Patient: sex M, age 52
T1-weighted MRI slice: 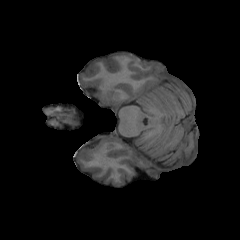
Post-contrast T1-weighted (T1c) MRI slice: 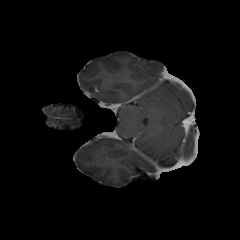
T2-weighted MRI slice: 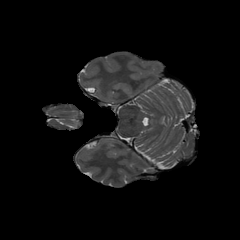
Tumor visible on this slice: no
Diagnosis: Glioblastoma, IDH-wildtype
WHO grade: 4